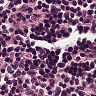
Metastatic tissue present: no